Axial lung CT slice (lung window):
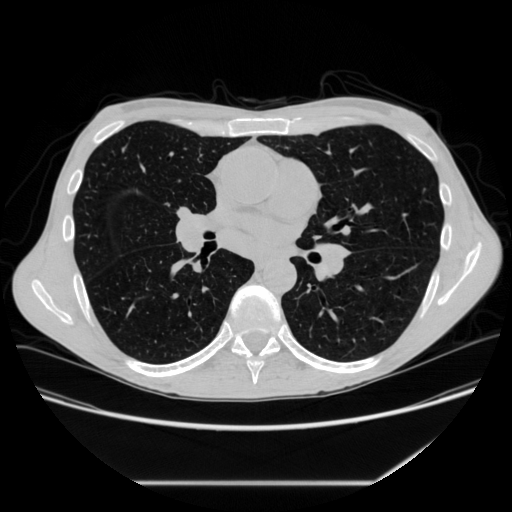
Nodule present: no